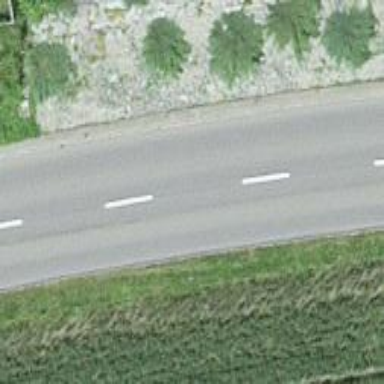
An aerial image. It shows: Secondary road with asphalt surface.